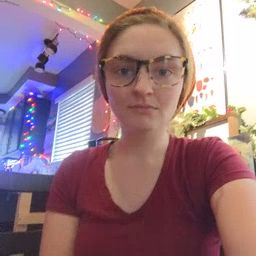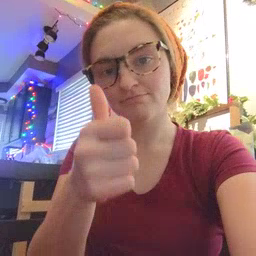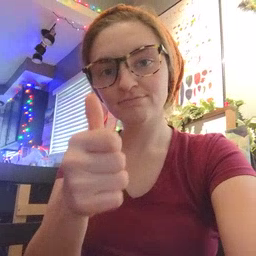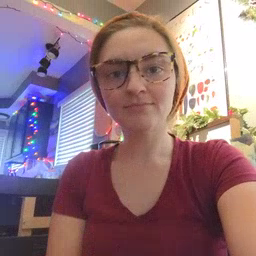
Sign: yourself